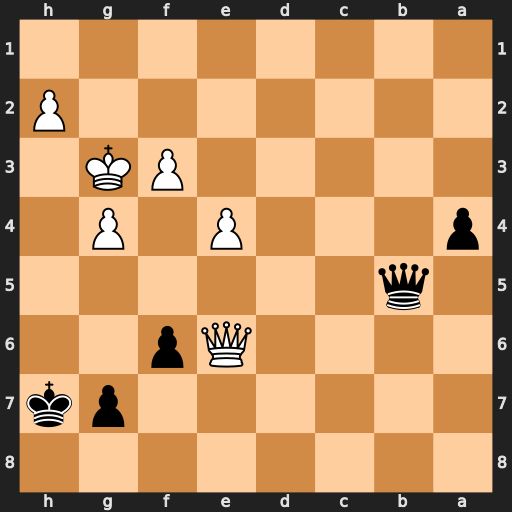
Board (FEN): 8/6pk/4Qp2/1q6/p3P1P1/5PK1/7P/8
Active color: b
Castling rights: -
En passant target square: -
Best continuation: Qe5+ Qxe5 fxe5